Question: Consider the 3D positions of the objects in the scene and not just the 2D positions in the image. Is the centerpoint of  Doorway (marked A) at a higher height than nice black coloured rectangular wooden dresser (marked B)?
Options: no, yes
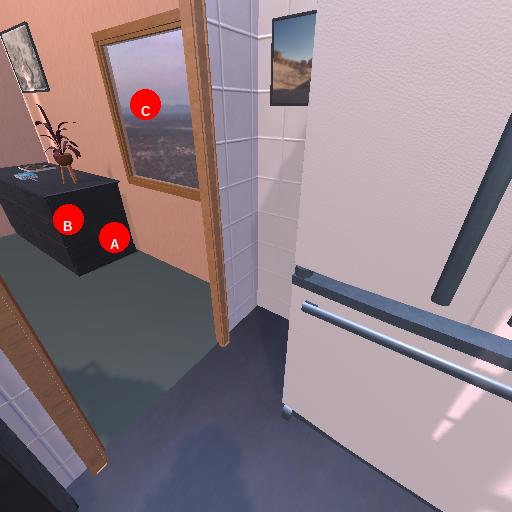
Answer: no